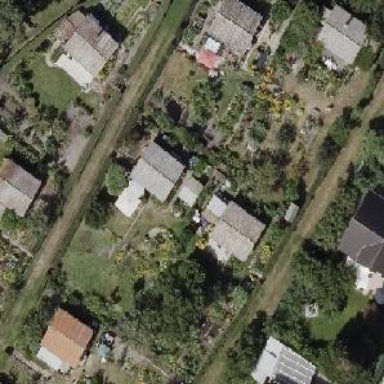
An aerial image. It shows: Fence surrounding plot in allotment area.